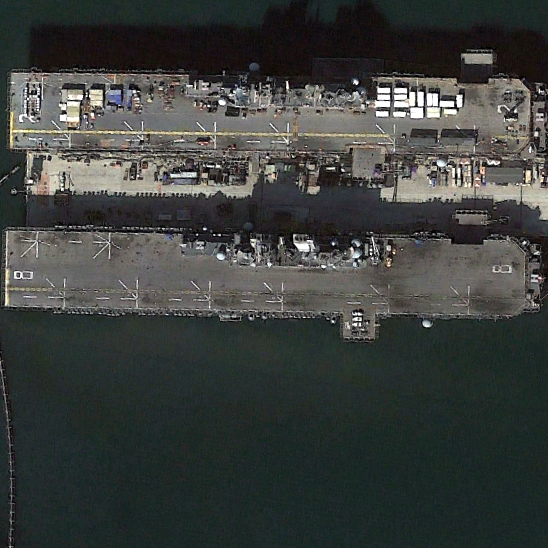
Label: assault